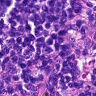
Metastatic tissue present: no